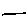
Label: line